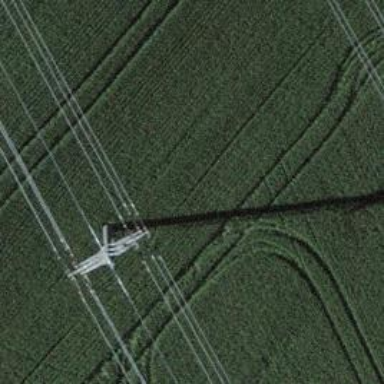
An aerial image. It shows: Power tower.